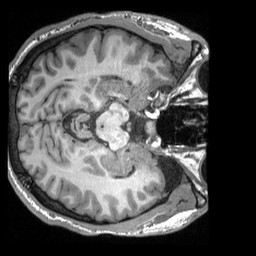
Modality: T1w
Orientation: axial
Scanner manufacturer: siemens
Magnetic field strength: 3 T
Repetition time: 2.3 s
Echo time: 0.00308 s